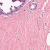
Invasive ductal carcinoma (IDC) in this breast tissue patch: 0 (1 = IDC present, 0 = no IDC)